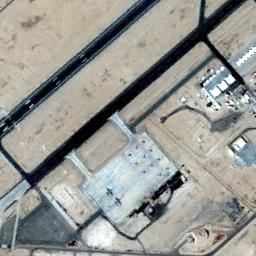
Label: airport